Interaction volume radius: 5 \u00c5
Interaction volume height: 20 \u00c5
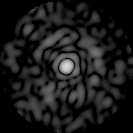
Disorder parameter: 0.8441